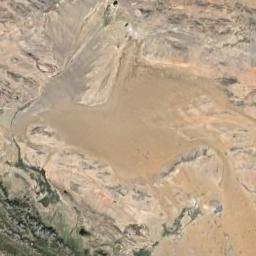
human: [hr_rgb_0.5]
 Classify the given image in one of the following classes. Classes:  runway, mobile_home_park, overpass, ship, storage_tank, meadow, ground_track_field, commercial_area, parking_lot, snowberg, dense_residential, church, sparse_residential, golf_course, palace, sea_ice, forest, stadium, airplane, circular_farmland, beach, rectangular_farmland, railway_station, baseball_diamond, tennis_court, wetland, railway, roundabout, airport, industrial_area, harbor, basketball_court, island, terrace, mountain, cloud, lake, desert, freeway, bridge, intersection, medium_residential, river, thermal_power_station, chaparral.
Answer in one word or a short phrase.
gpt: desert